Interaction volume radius: 5 \u00c5
Interaction volume height: 35 \u00c5
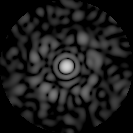
Disorder parameter: 0.8159